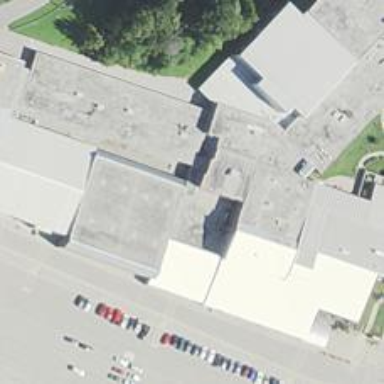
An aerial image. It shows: School.